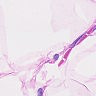
Metastatic tissue present: no